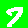
Digit: 7